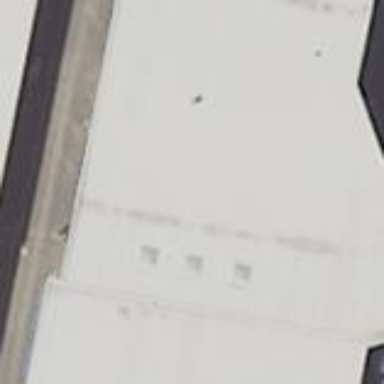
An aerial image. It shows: Retail building that houses car shop.